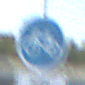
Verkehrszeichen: Radweg
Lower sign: HinweisDurchVerbaleAngabe4
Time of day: SunriseSunset
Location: Outdoor (Urban)
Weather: Clear
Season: NotSpecified
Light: Natural